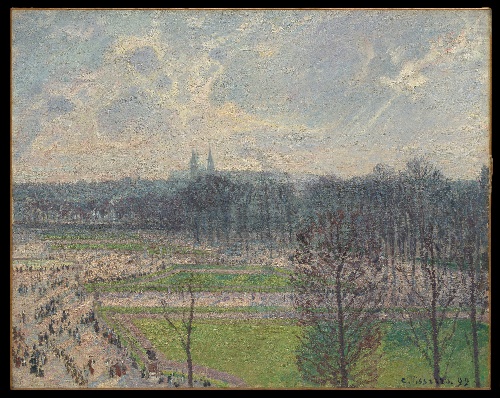
Title: The Garden of the Tuileries on a Winter Afternoon
Artist: Camille Pissarro
Artist bio: French, Charlotte Amalie, Saint Thomas 1830–1903 Paris
Date: 1899
Object type: Painting
Classification: Paintings
Medium: Oil on canvas
Dimensions: 28 7/8 x 36 3/8 in. (73.3 x 92.4 cm)
Department: European Paintings
Credit line: Gift from the Collection of Marshall Field III, 1979
Accession year: 1979
Repository: Metropolitan Museum of Art, New York, NY
Tags: Paris|Cities|Gardens|Winter